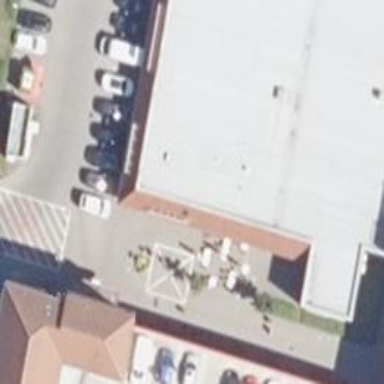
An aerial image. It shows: Beauty shop.